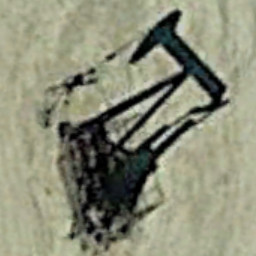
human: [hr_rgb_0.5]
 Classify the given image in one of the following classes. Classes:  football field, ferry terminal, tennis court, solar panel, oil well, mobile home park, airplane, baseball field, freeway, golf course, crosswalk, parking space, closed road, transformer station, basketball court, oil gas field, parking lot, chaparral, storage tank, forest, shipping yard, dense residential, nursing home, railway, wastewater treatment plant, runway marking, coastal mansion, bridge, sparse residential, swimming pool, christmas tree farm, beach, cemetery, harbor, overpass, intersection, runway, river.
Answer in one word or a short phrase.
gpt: oil well